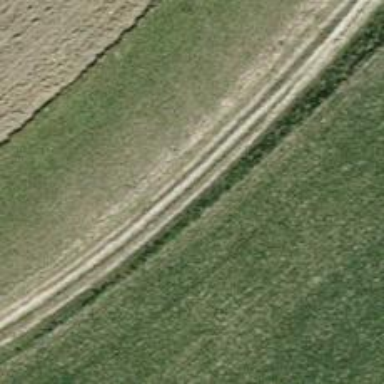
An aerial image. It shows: Compacted track road with grade3 tracktype.